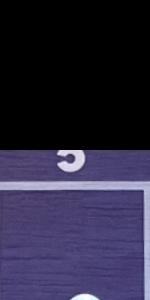
Label: Empty